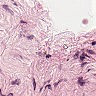
Metastatic tissue present: no